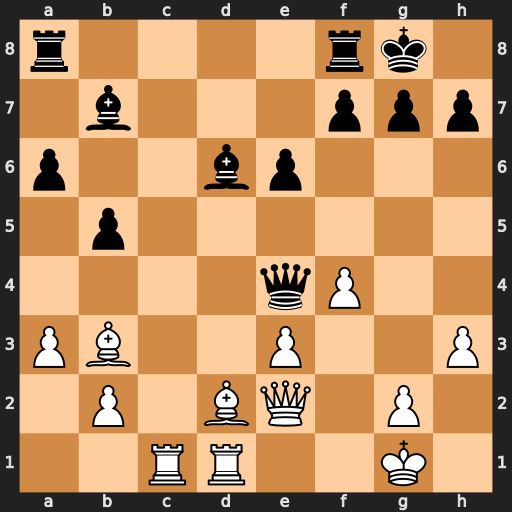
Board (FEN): r4rk1/1b3ppp/p2bp3/1p6/4qP2/PB2P2P/1P1BQ1P1/2RR2K1
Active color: w
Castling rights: -
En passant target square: -
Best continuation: Bc2 Qxg2+ Qxg2 Bxg2 Kxg2